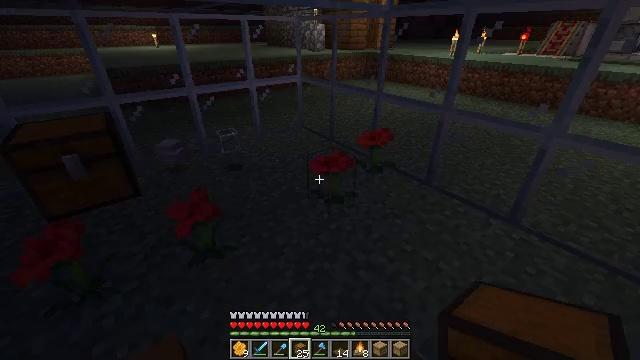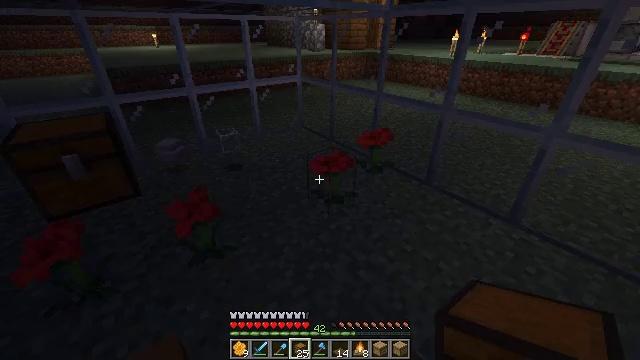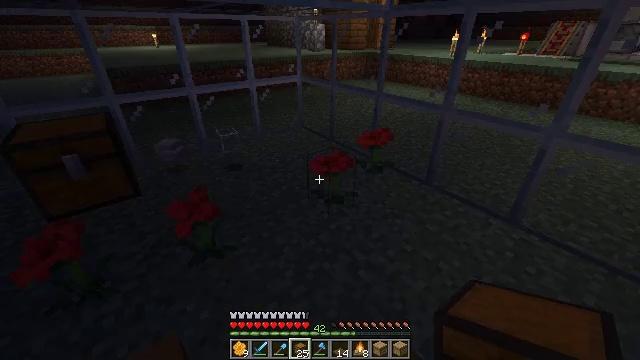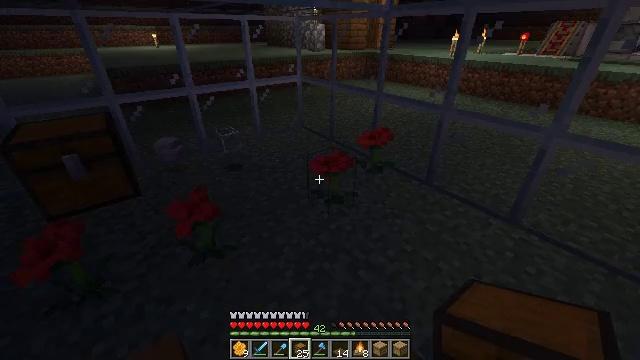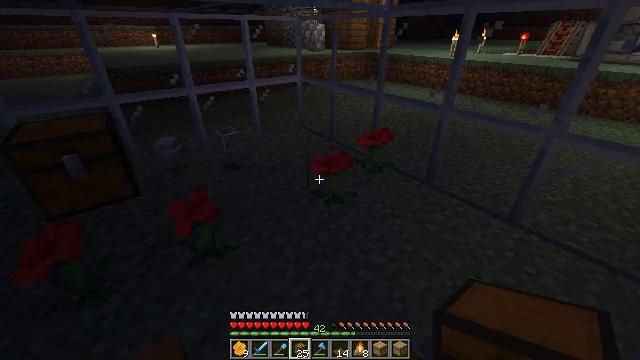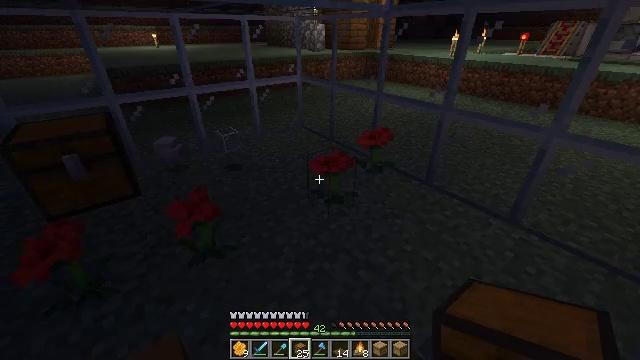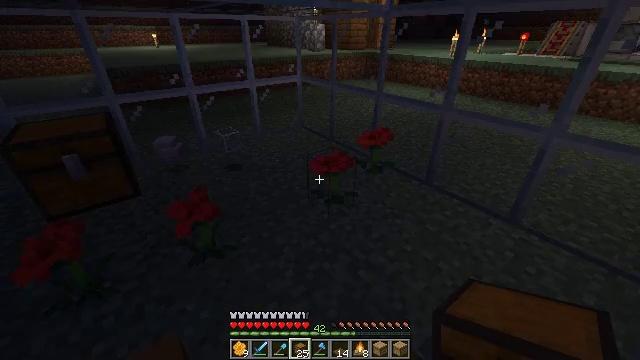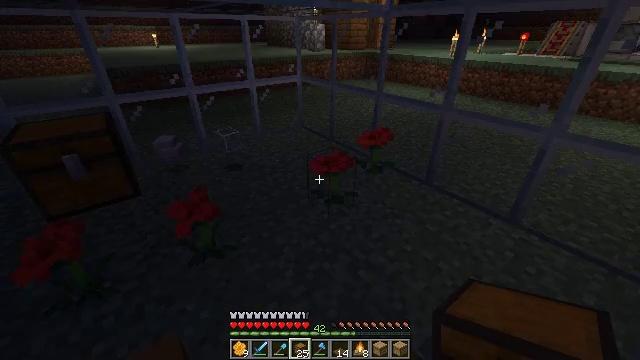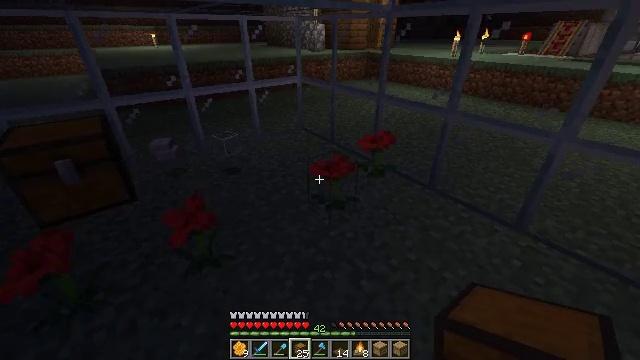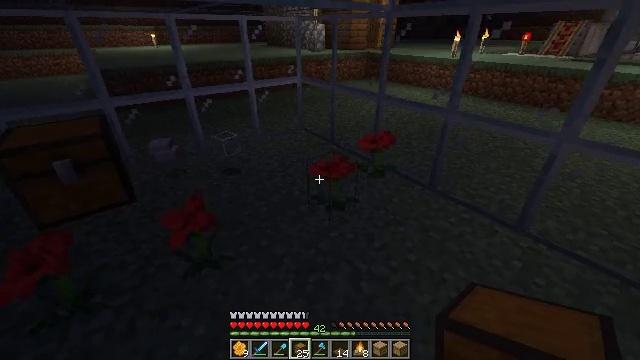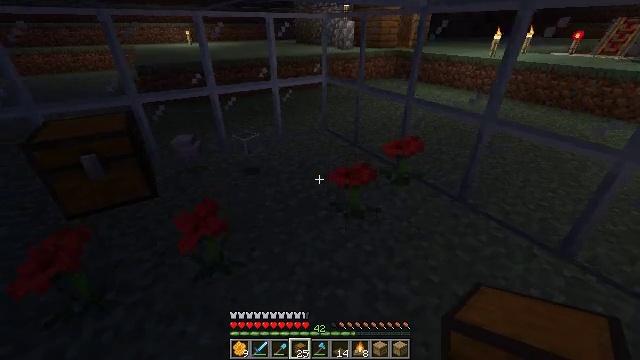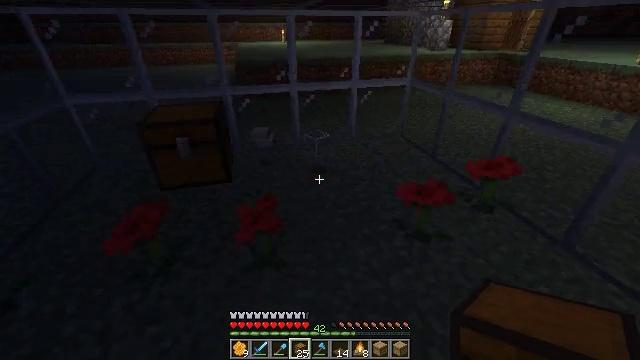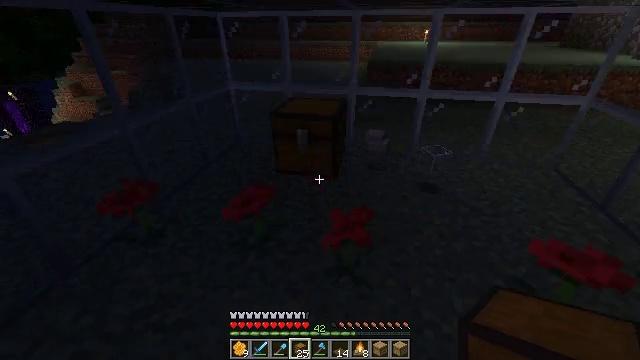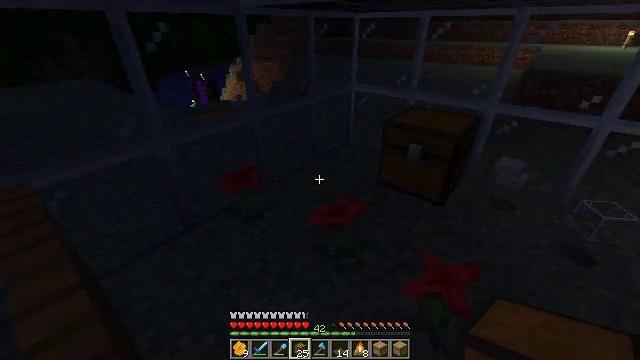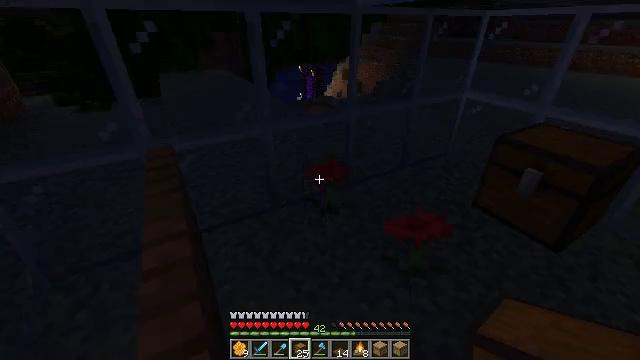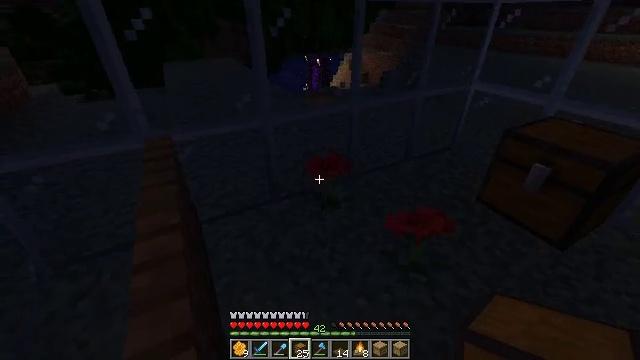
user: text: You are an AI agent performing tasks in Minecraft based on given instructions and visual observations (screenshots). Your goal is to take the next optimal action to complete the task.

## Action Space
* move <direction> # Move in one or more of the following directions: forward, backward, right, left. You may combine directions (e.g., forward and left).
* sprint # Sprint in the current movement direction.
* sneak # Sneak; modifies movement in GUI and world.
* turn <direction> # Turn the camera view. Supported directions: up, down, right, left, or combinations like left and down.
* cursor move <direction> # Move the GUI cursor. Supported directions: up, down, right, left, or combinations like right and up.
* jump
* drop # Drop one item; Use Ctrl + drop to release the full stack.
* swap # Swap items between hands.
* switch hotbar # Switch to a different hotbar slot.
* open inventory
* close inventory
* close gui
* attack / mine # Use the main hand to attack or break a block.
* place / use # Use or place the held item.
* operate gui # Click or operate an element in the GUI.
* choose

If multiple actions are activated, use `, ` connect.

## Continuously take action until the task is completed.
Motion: motion action
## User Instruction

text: Collect the spruce trapdoor from its position.
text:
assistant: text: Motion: no_op
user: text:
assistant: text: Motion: no_op
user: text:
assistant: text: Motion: no_op
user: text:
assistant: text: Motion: no_op
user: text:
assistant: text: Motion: no_op
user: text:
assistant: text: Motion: no_op
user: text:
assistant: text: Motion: no_op
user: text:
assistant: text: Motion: move forward
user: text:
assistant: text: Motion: move forward
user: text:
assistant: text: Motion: move forward, turn left
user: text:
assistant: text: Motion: move forward, turn left
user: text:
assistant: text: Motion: move forward, turn left
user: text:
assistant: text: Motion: move forward, turn left
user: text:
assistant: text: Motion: turn left
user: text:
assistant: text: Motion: turn left and down
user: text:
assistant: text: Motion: no_op
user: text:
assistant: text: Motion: no_op
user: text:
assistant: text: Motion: no_op
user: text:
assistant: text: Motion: no_op
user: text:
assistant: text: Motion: no_op
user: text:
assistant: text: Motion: no_op
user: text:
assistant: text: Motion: turn left and down
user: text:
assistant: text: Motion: turn left and down
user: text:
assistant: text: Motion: turn left and down
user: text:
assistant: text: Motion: turn left
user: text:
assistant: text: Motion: turn left
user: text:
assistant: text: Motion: no_op
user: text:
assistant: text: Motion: no_op
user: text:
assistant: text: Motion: turn down
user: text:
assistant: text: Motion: turn down